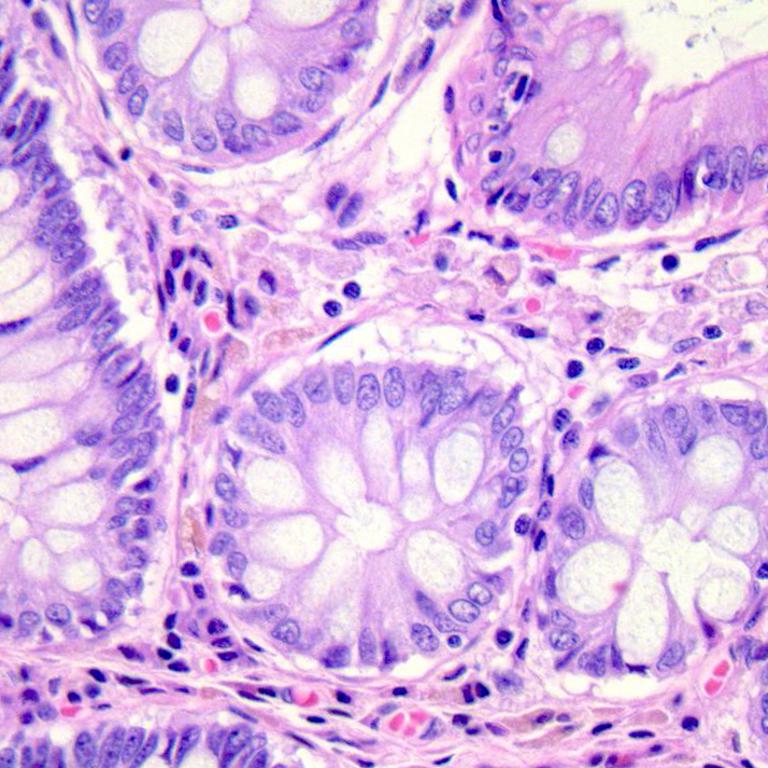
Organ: colon
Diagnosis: benign